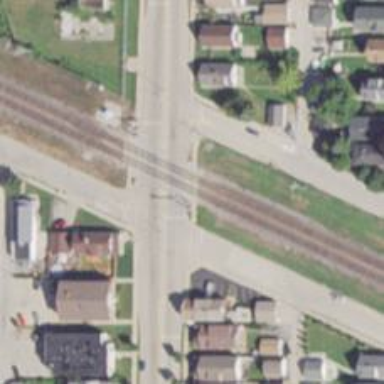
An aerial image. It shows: Railway crossing.